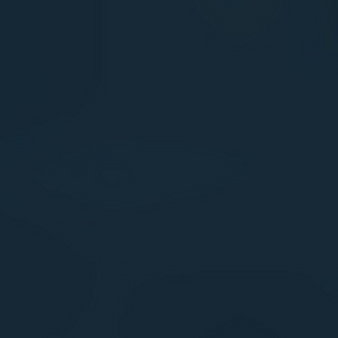
Label: other